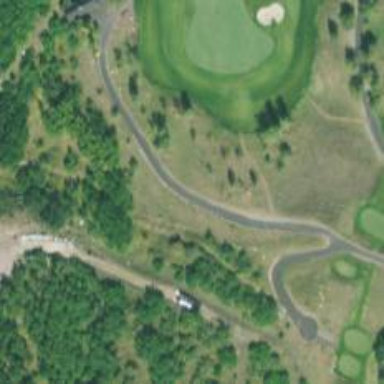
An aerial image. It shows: Track noted as Golf Cart Path.